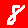
Digit: 8